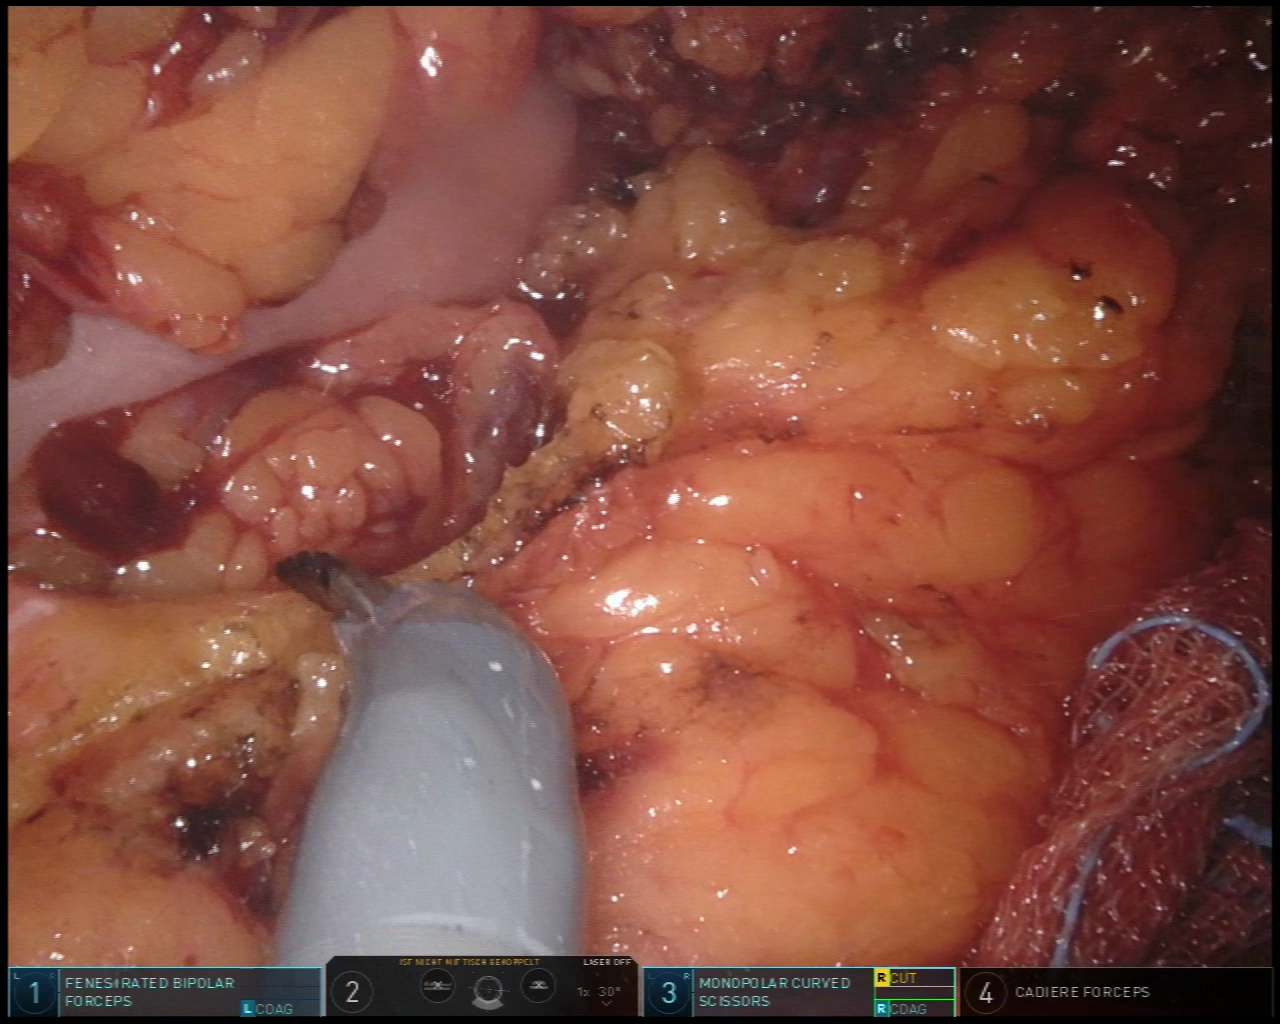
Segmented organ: stomach
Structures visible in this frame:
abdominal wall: no
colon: no
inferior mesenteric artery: no
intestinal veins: no
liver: no
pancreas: no
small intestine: no
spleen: no
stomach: yes
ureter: no
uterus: no
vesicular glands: no